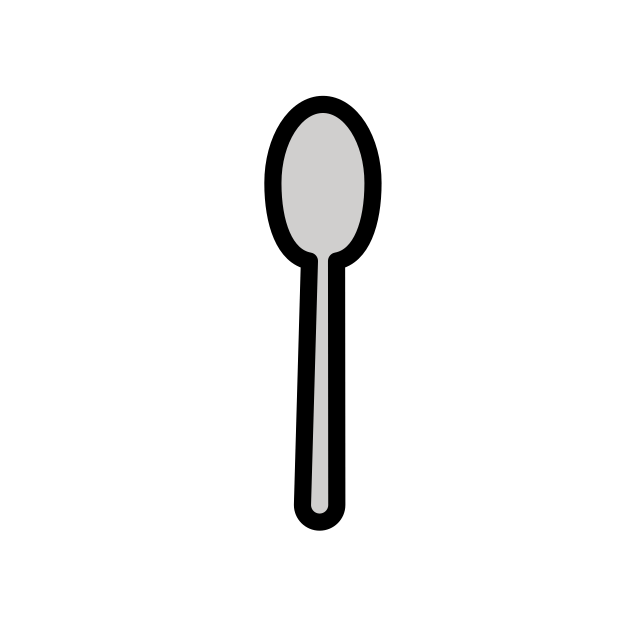
Emoji: 🥄
Name: spoon
Unicode: 0x1f944